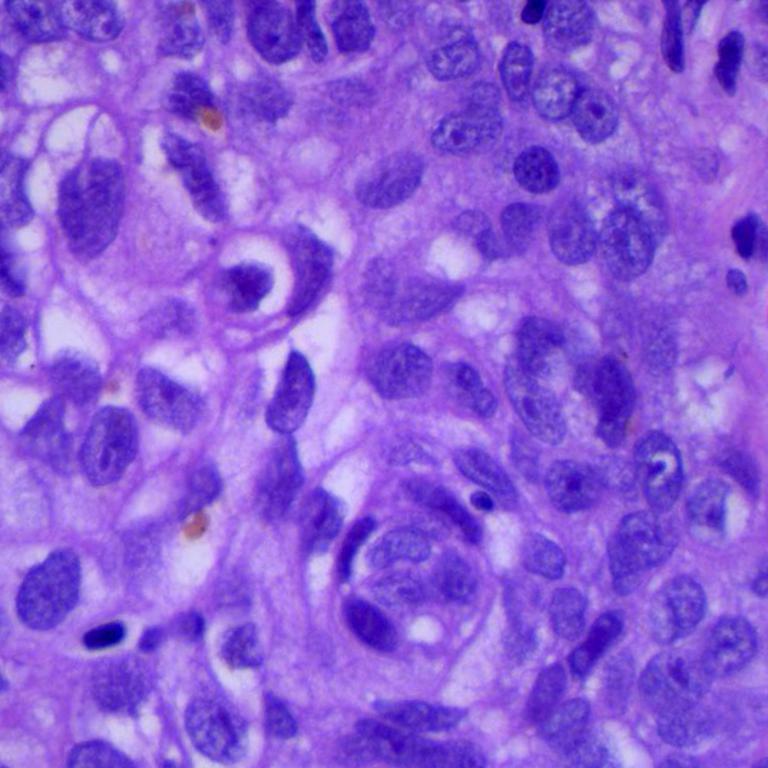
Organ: lung
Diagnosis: squamous carcinomas